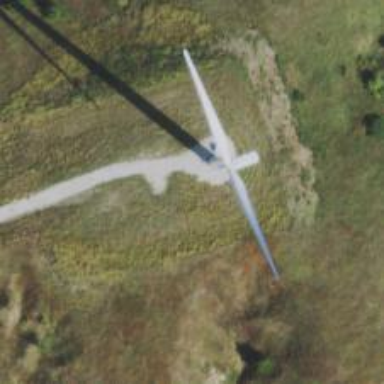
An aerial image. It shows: Wind turbine generator that utilizes wind as its source for generating electricity. It is of the horizontal axis type.